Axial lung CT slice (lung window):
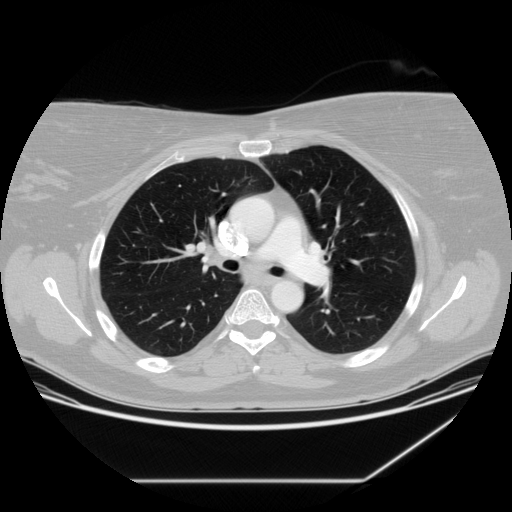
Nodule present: no